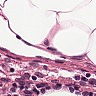
Metastatic tissue present: no